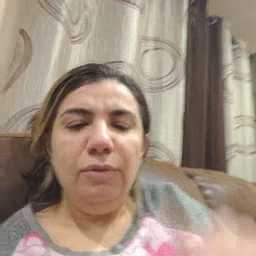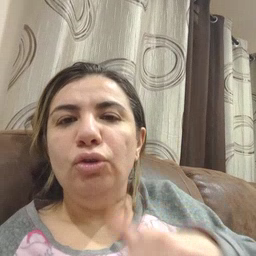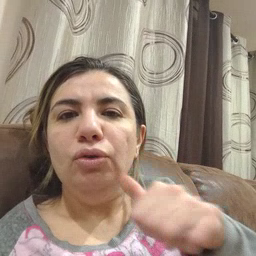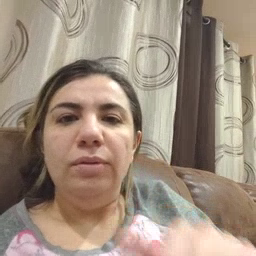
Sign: girl